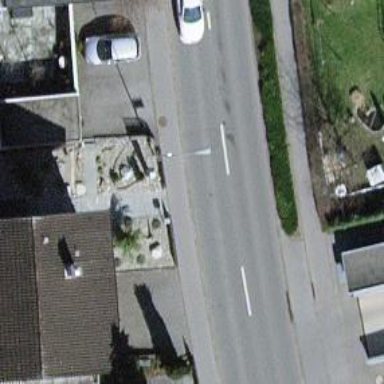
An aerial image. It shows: Bus stop with platform for public transport.